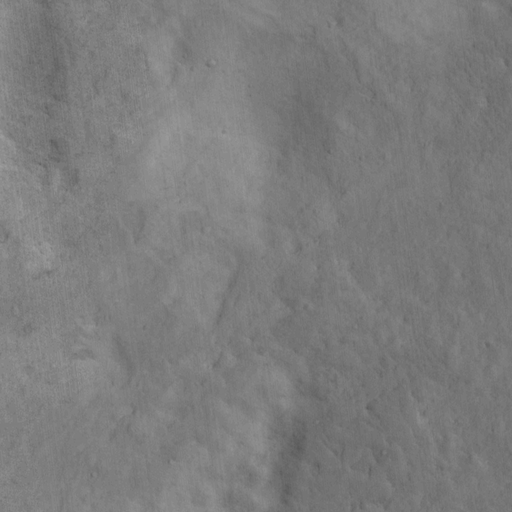
Objects detected: cone, cone, cone